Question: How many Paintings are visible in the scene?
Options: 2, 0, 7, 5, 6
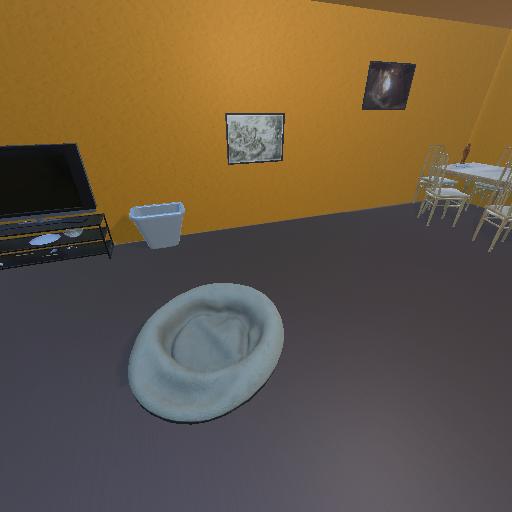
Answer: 2